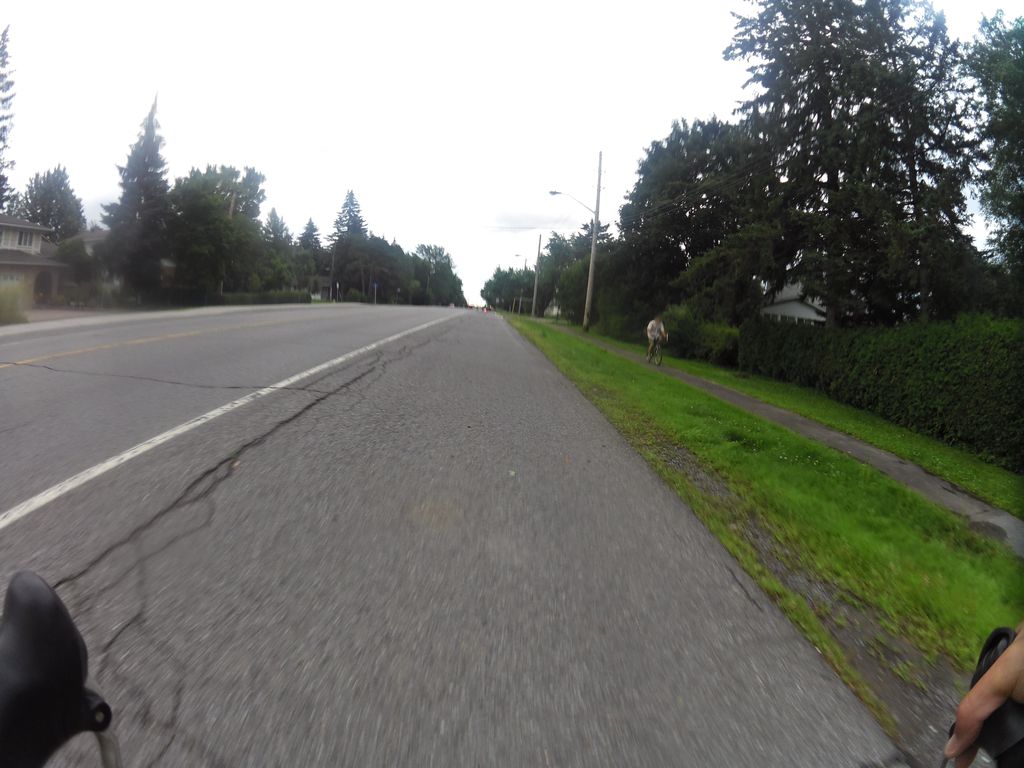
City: ottawa-gatineau